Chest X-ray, AP view. Patient: 58 years old, sex F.
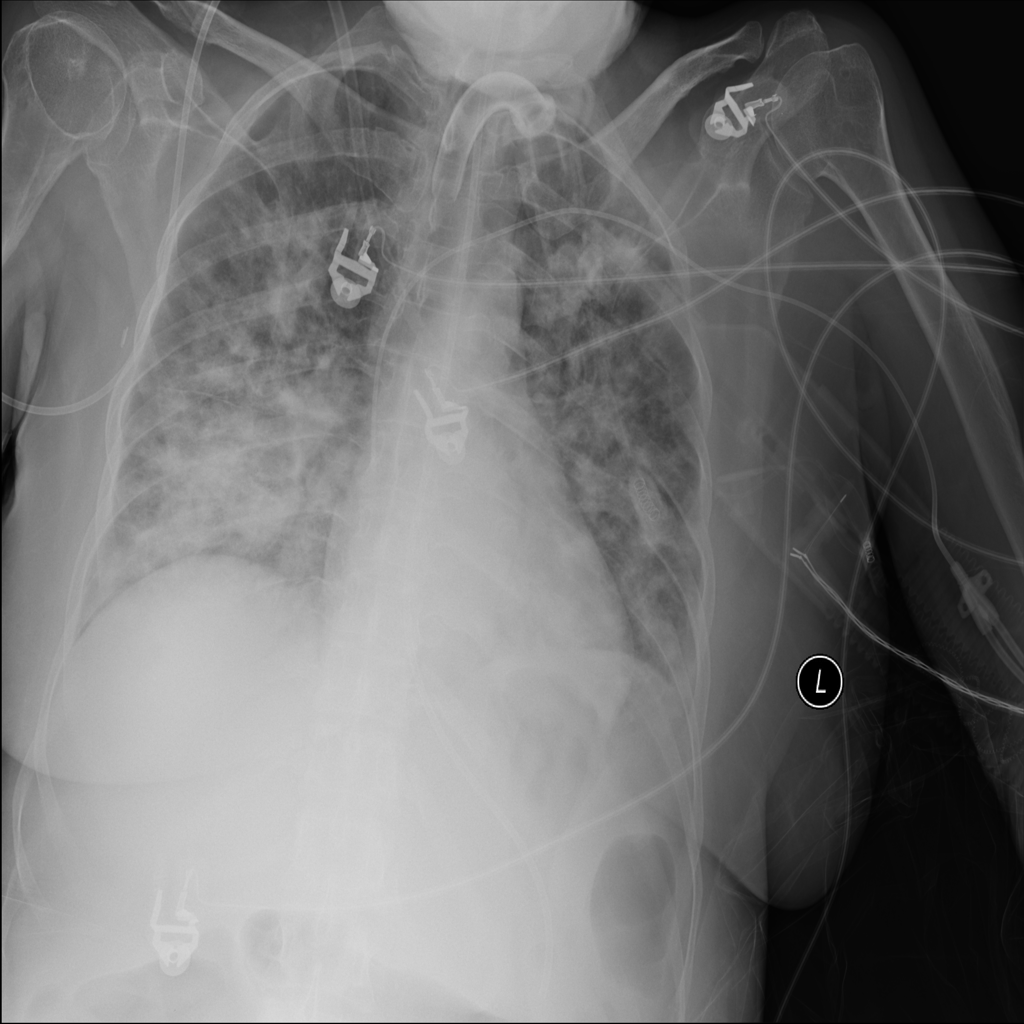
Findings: No Finding